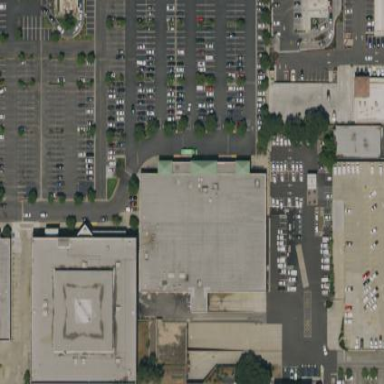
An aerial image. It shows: Retail area.